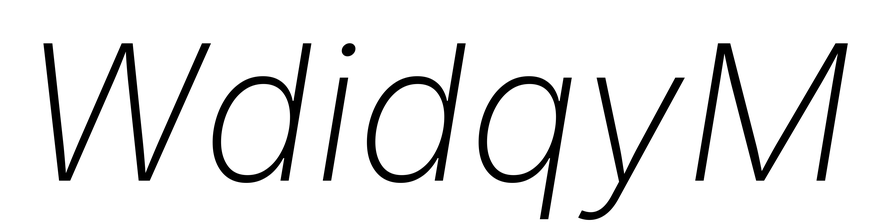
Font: Inter-Italic_ExtraLight_Italic